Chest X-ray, PA view. Patient: 52 years old, sex M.
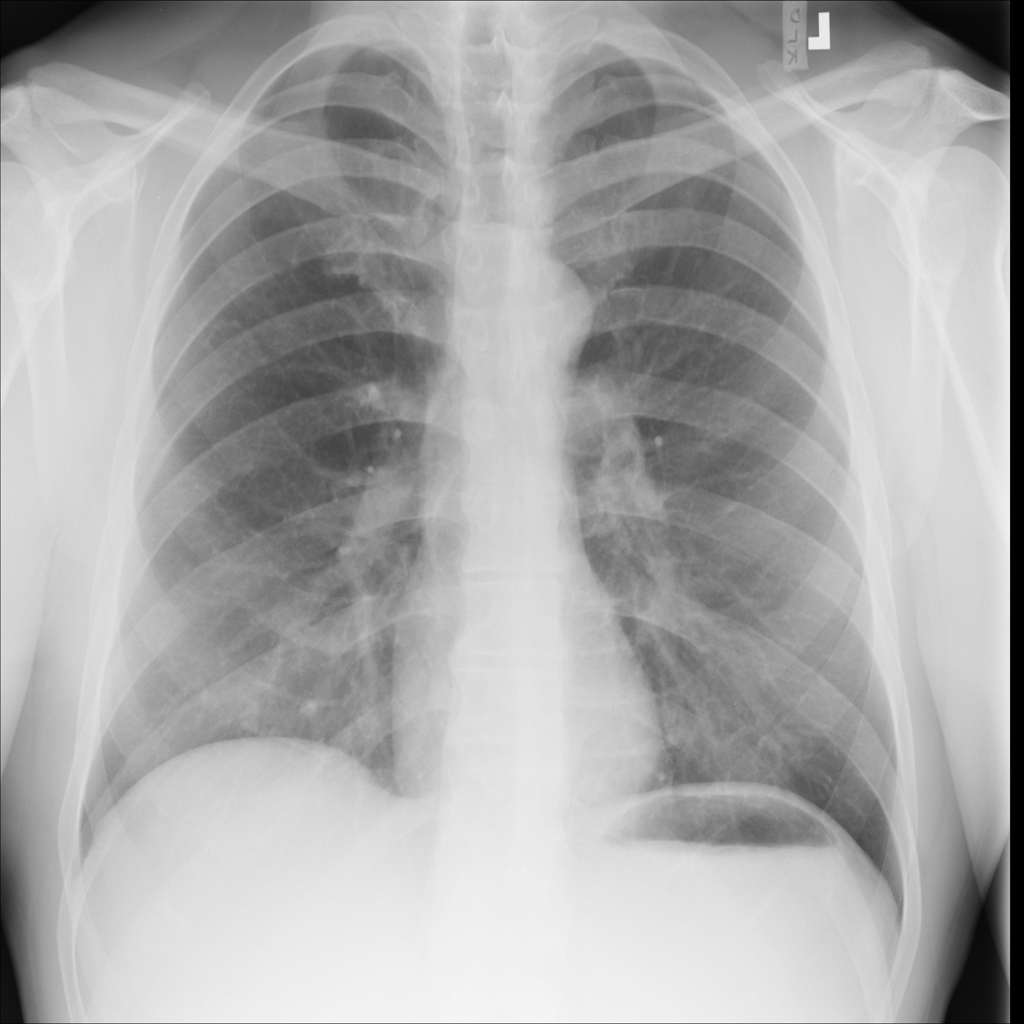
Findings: No Finding